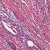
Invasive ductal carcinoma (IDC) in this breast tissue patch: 1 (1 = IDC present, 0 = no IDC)